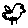
Label: bird